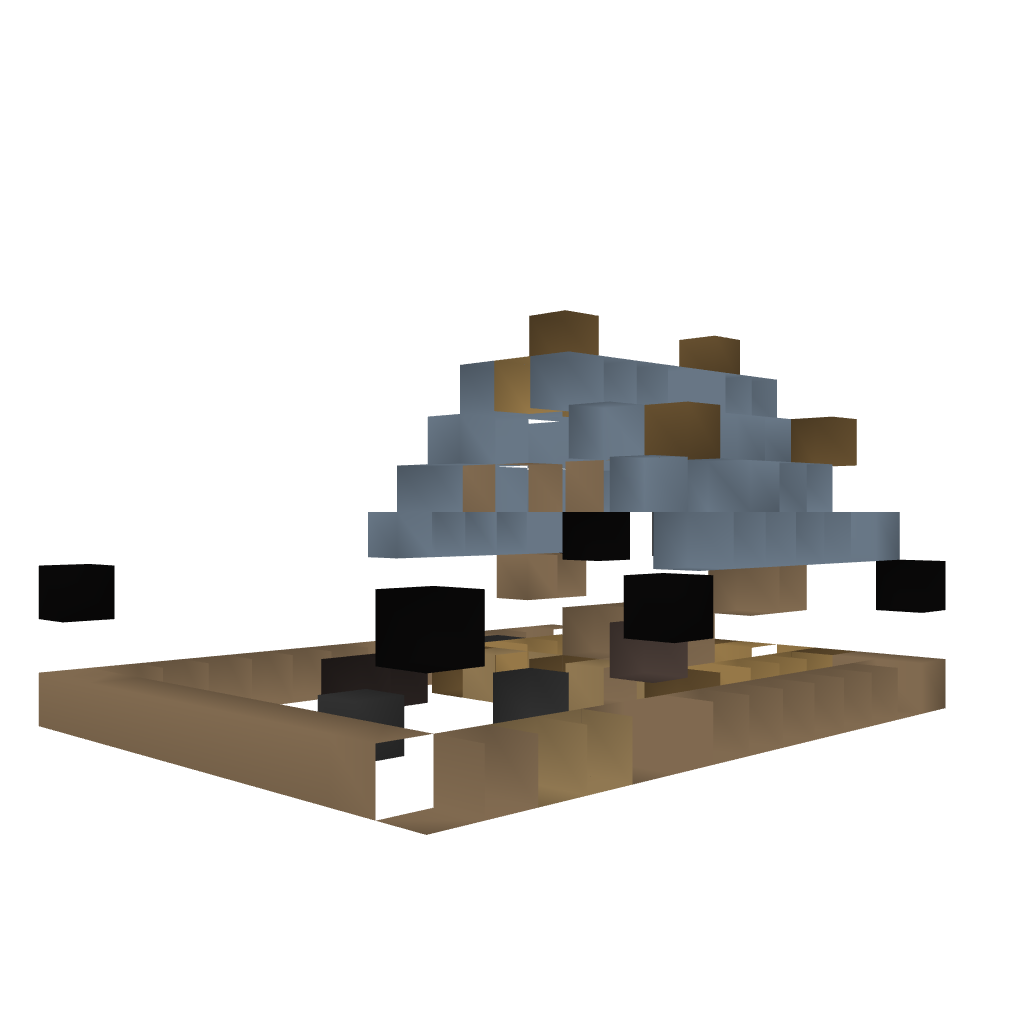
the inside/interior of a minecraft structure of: Horse Stables